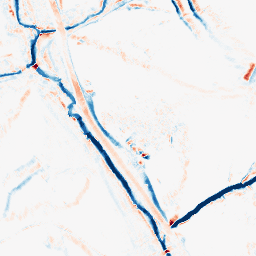
Category: morphological
Decomposition family: morphological_diamond
Decomposition parameters: operation: average
radius: 5
Upsampling method: cubic_catmull_rom
Upsampling parameters: scale: 4
Upsampling scale: 4